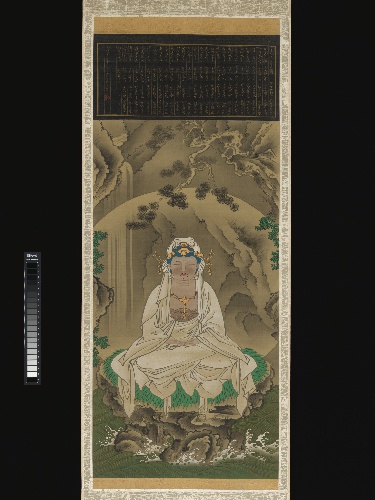
Title: 酒井抱一筆 白衣観音図|White-Robed Kannon
Artist: Sakai Hōitsu
Artist bio: Japanese, 1761–1828
Date: 1823
Object type: Hanging scroll
Classification: Paintings
Medium: Hanging scroll; ink, color, and gold on silk
Culture: Japan
Period: Edo period (1615–1868)
Dimensions: Image: 33 5/8 × 14 in. (85.4 × 35.6 cm)
Overall with mounting: 68 1/4 × 15 7/8 in. (173.4 × 40.3 cm)
Overall with knobs: 68 1/4 × 17 3/4 in. (173.4 × 45.1 cm)
Department: Asian Art
Credit line: Purchase, Friends of Asian Art Gifts, 2017
Accession year: 2017
Repository: Metropolitan Museum of Art, New York, NY
Tags: Bodhisattvas|Avalokiteshvara|Buddhism